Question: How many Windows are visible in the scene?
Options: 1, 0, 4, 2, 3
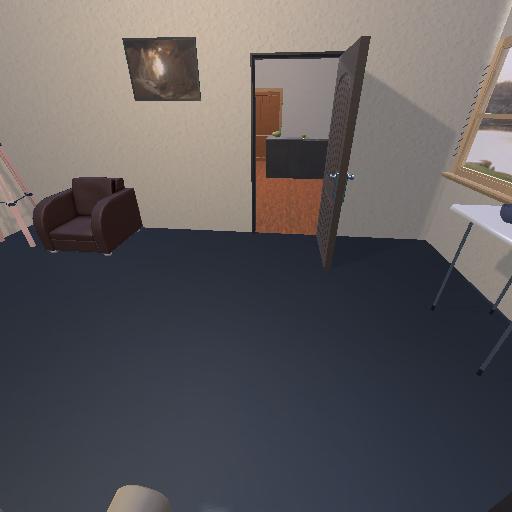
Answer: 1